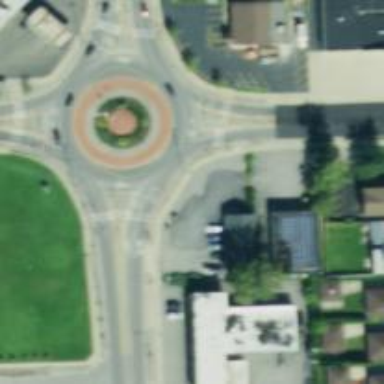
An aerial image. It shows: Secondary road with asphalt surface leading to roundabout junction.